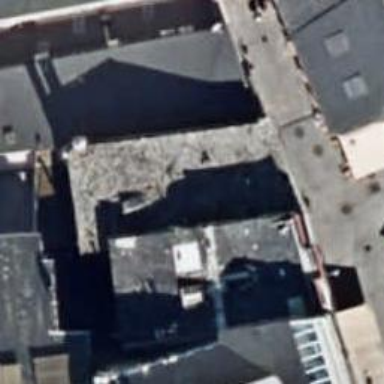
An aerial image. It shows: Restaurant.